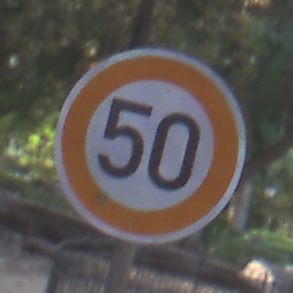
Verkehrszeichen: Geschwindigkeit50
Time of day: MorningAfternoon
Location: Outdoor (Suburban)
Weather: PartlyCloudy
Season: NotSpecified
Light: Natural